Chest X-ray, PA view. Patient: 55 years old, sex M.
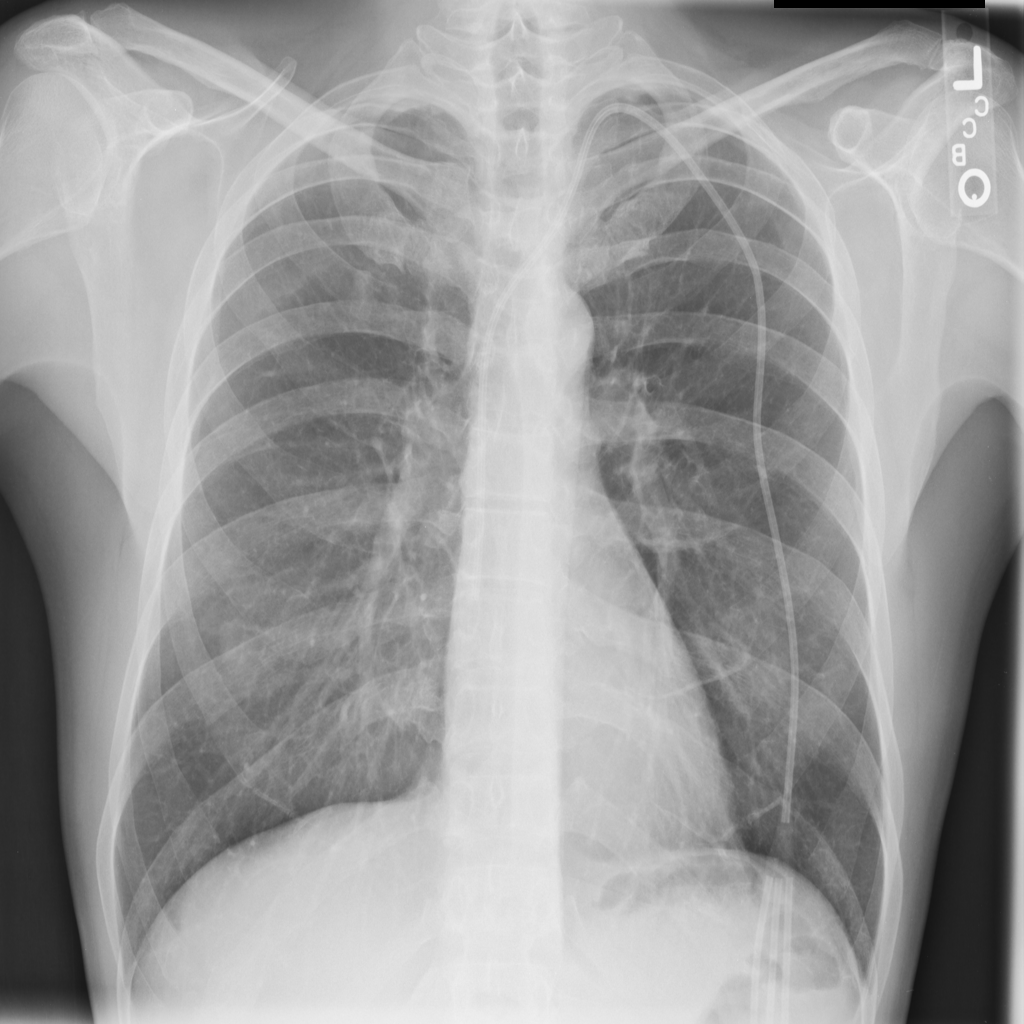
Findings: No Finding